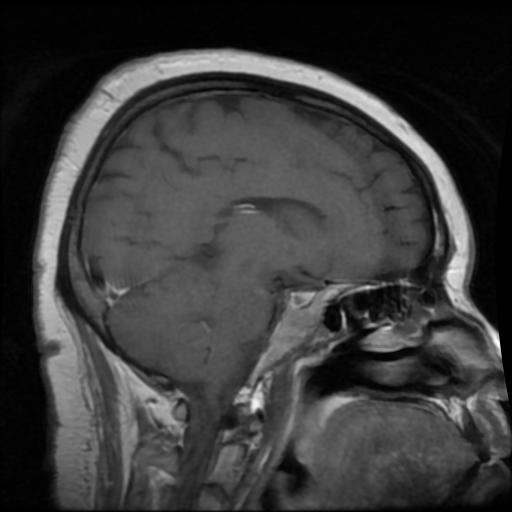
Label: pituitary